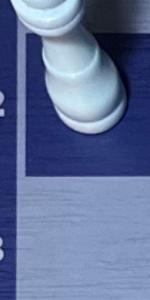
Label: Empty